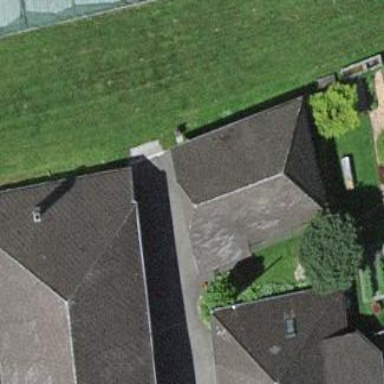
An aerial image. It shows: Garage building.